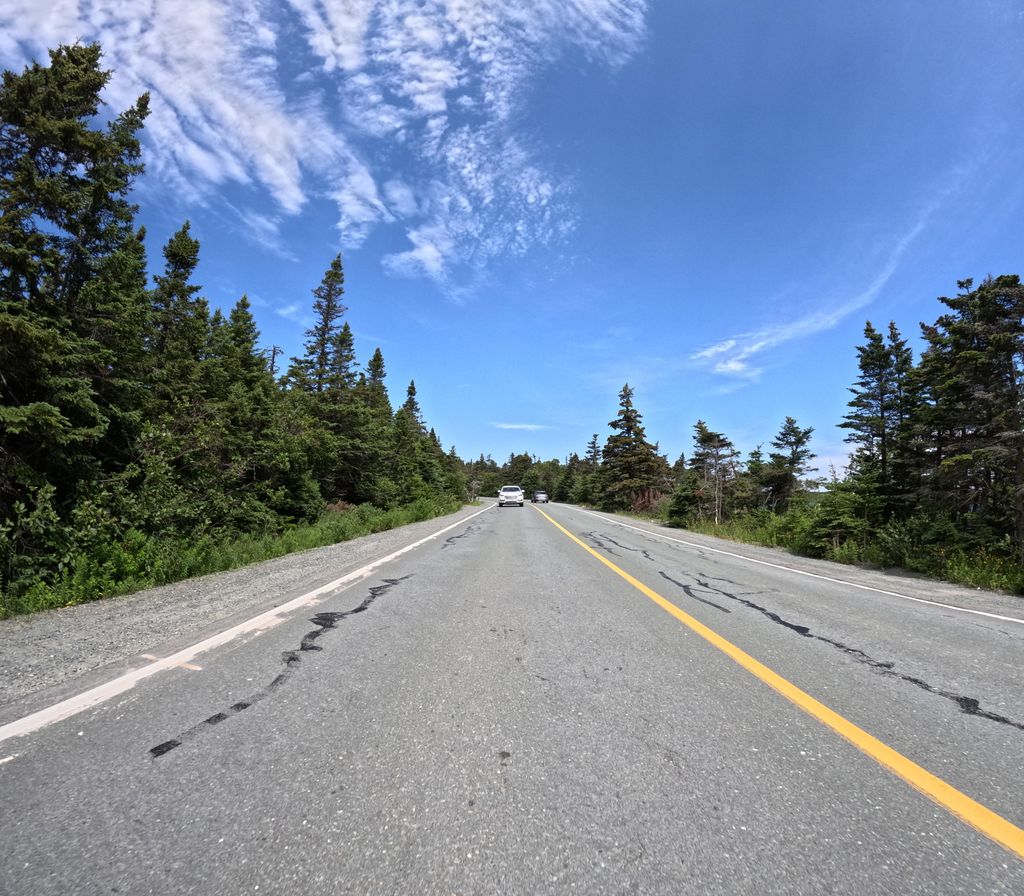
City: st_johns